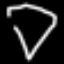
Label: diamond